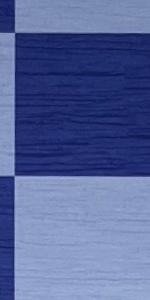
Label: Empty